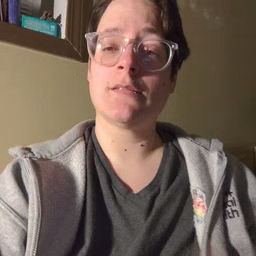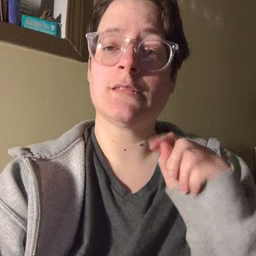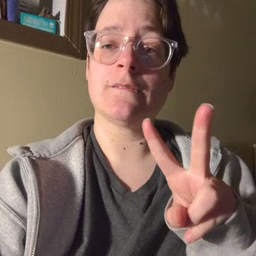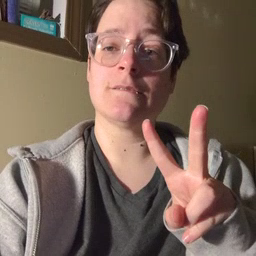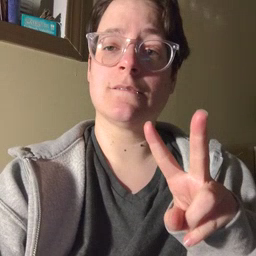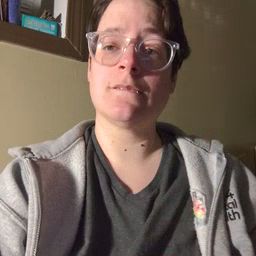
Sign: TV